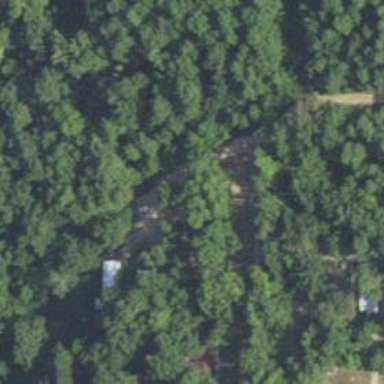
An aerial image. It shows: Driveway leading to service road.